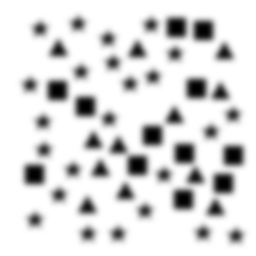
Squares: 12
Triangles: 12
Stars: 24
Total shapes: 48